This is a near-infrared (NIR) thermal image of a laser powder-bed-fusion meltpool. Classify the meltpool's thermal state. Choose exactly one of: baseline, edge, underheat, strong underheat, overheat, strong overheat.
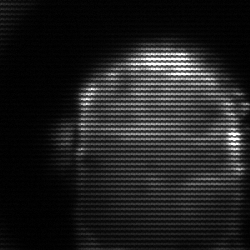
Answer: baseline